Question: I am using 'android.support.v4.view.PagerTabStrip' in my application.
Here's how I use tabIndicator
'''
PagerTabStrip pagerTabStrip = (PagerTabStrip)
findViewById(R.id.pager_title_strip);
pagerTabStrip.setDrawFullUnderline(true);
pagerTabStrip.setTabIndicatorColor(Color.parseColor("#32CD32"));
'''
My tabIndicator's height is quite small. How can I set/increase it's height like the one that google play has?

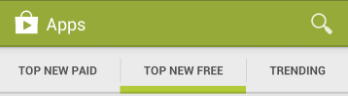
Answer: The Google Play Store uses a custom implementation, rather than the provided 'PagerTabStrip'. If you'd like to emulate the look and feel of the Google Play Store, you can use an existing library such as <URL> which was designed to model the Google Play Store behavior.